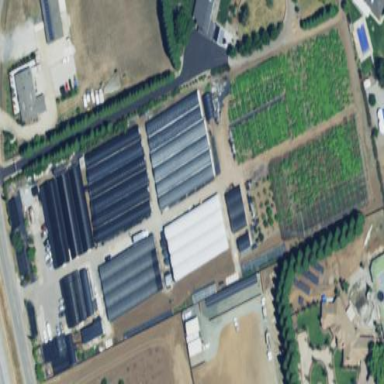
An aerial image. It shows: Greenhouse used for horticulture.